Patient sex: M
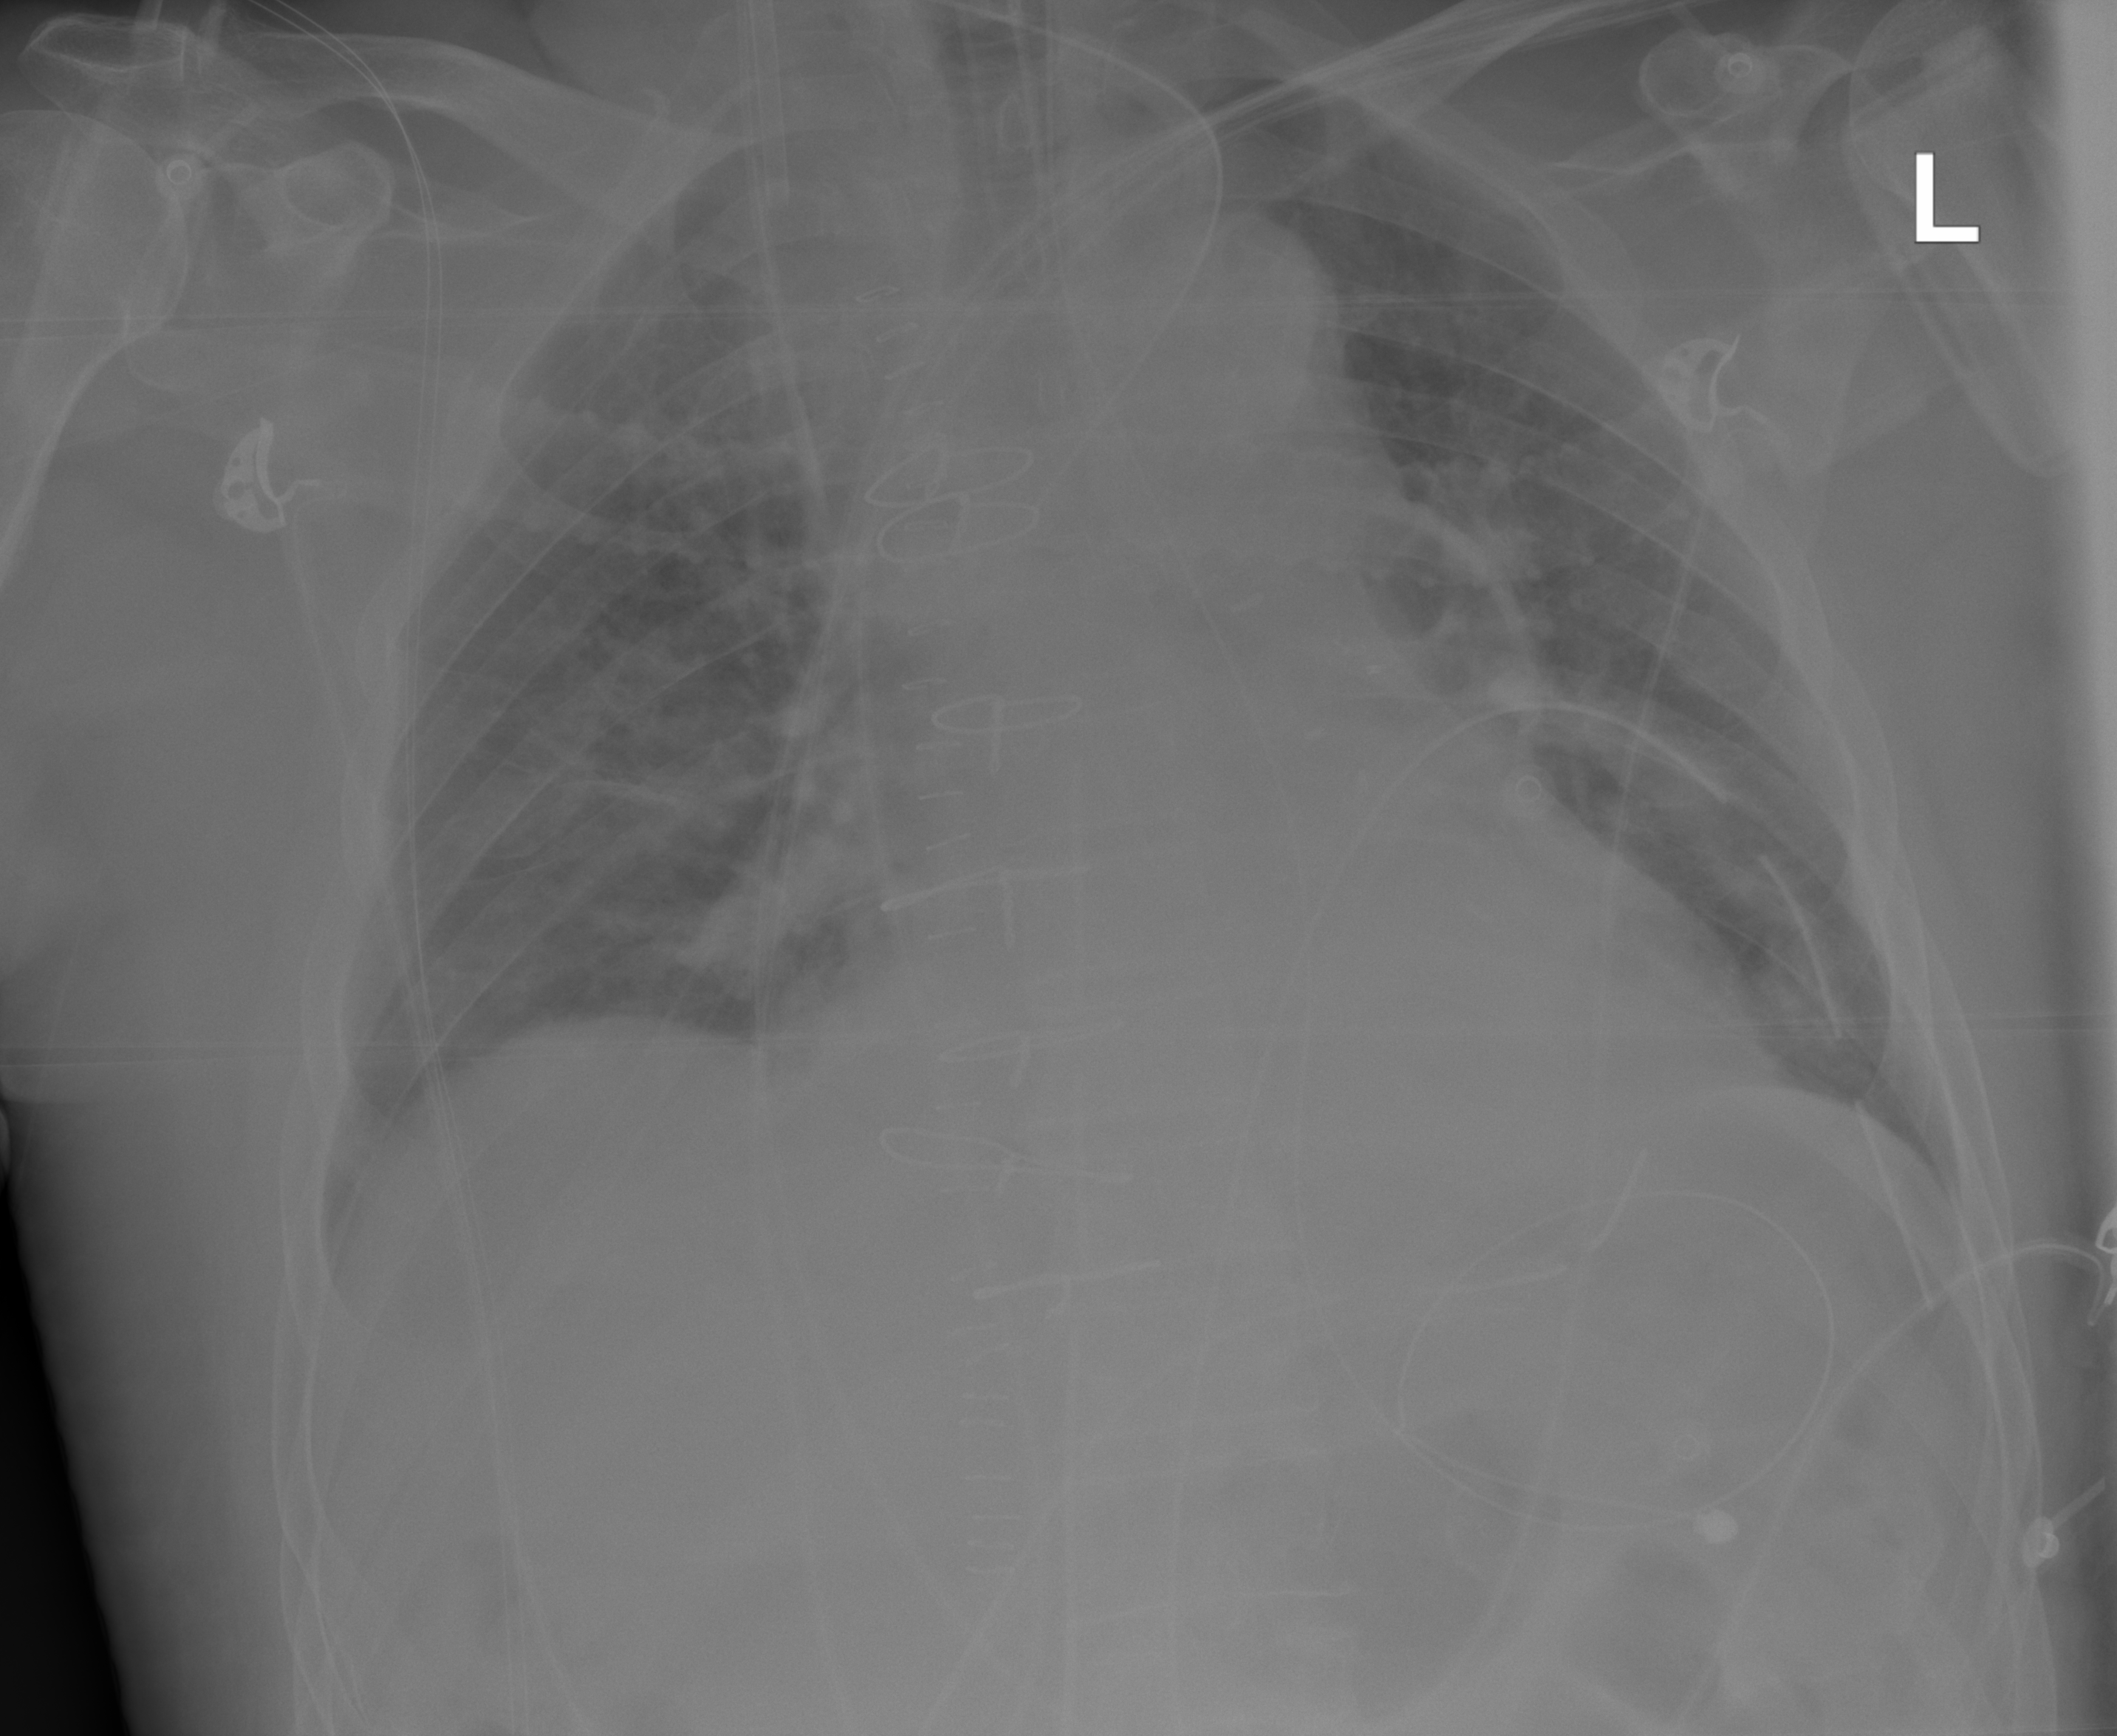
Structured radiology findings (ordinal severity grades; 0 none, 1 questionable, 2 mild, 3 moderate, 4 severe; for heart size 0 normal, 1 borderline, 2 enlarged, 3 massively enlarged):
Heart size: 0
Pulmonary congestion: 2
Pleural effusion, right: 0
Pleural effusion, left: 0
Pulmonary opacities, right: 0
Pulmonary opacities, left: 0
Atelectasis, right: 2
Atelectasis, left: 0